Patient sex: M
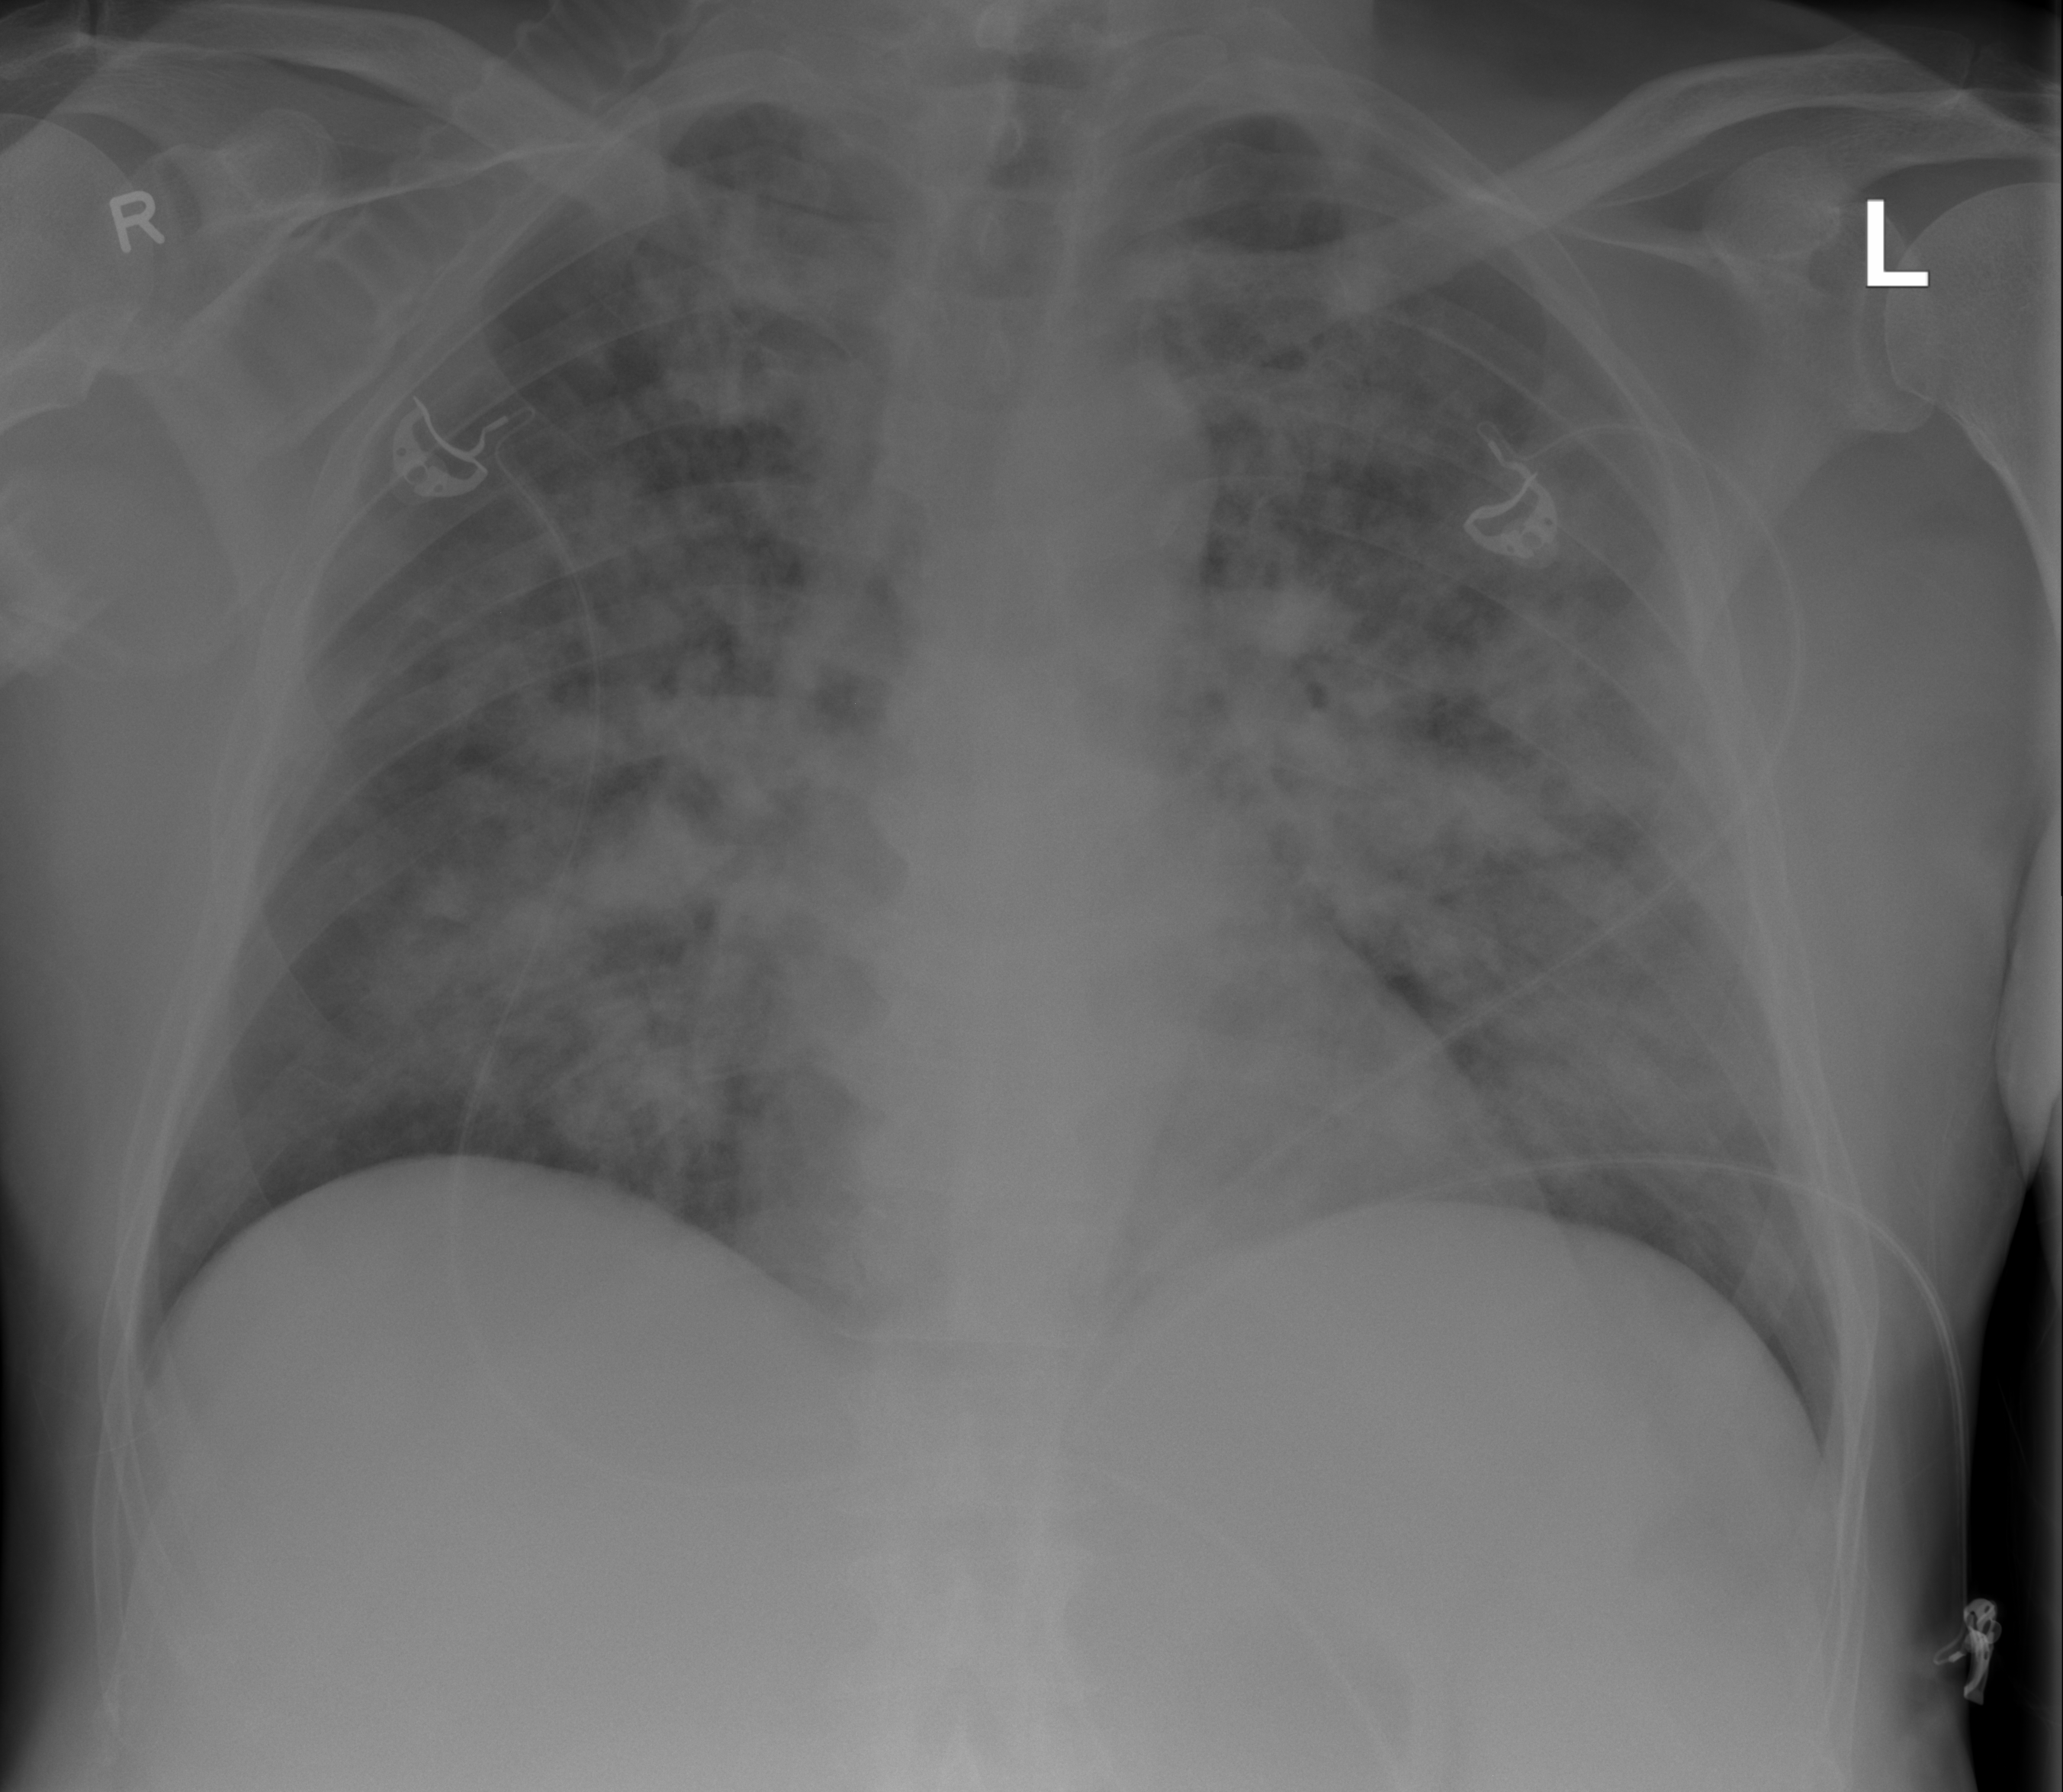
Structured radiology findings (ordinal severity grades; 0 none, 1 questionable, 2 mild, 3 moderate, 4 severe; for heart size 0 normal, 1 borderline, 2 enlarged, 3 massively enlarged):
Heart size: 0
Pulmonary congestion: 1
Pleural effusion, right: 0
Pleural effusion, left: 0
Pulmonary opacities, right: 3
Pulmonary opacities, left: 3
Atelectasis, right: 0
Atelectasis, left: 0